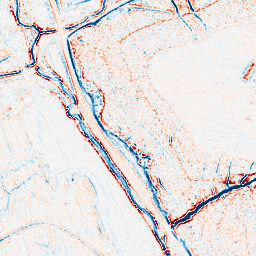
Category: multiscale
Decomposition family: dog_multiscale
Decomposition parameters: sigma_ratio: 1.4
n_scales: 3
base_sigma: 0.5
Upsampling method: regularized
Upsampling parameters: scale: 2
lambda_reg: 0.001
Upsampling scale: 2